Field crop: maize
Growth stage: 2
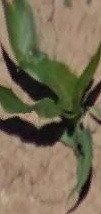
Species: maize